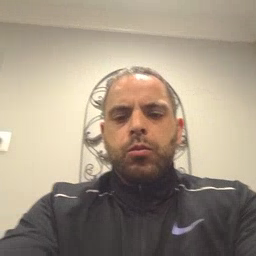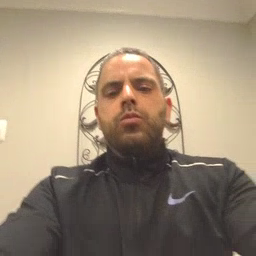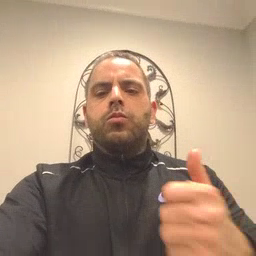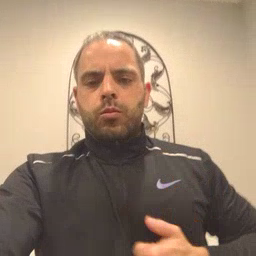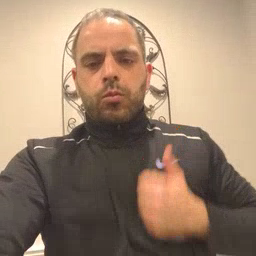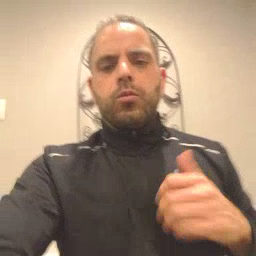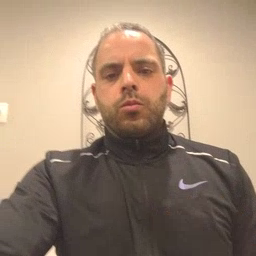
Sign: bath